Interaction volume radius: 5 \u00c5
Interaction volume height: 40 \u00c5
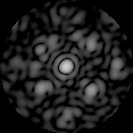
Disorder parameter: 0.4779